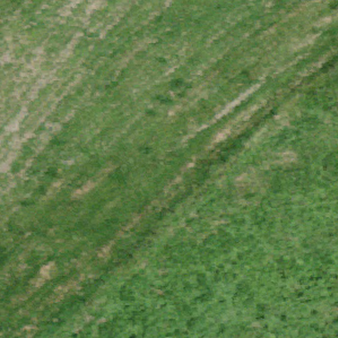
Label: other